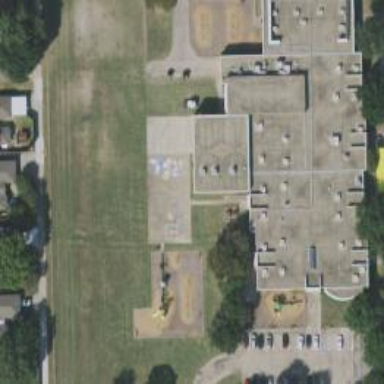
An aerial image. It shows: School.